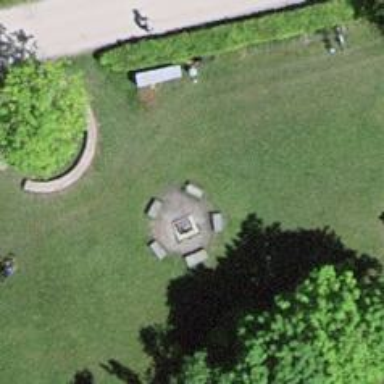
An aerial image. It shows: BBQ amenity.